Question: Hi I have a small winforms program that will soon develop into something more. The program has 2 panels 'panel1' and 'panel2' these panels are populated dynamically with some form controls. the first panel is populated with combo-boxes and the second with a grid of buttons. What I want to achieve is to be able to disable the right button depending on what the user selects from the 'combobox'. Each column of the grid represent a day of the week and the 'combobox' will be used to disable the wanted day by selecting it from the list if you like.
To do this statically is straight forward, however my program will soon expand so that it can handle a large database so that's why I am doing this dynamically. Basically this is where I'm stuck at the moment I want to simply disable the right button.
Below is the interface that i have so far:

And this is my code if any help:
'''
public Form1()
{
InitializeComponent();
}
Button[] btn = new Button[2];
ComboBox[] cmb = new ComboBox[1];
private void Form1_Load(object sender, EventArgs e)
{
placeRows();
}
public void createColumns(int s)
{
for (int i = 0; i < btn.Length; ++i)
{
btn[i] = new Button();
btn[i].SetBounds(40 * i, s, 35, 35);
btn[i].Text = Convert.ToString(i);
panel1.Controls.Add(btn[i]);
}
for (int i = 0; i < cmb.Length; ++i)
{
cmb[i] = new ComboBox();
cmb[i].SelectedIndexChanged += new EventHandler(cmb_SelectedIndexChanged);
cmb[i].Text = "Disable";
cmb[i].Items.Add("Monday");
cmb[i].Items.Add("Tuesday");
cmb[i].SetBounds(40 * i, s, 70, 70);
panel2.Controls.Add(cmb[i]);
}
}
void cmb_SelectedIndexChanged(object sender, EventArgs e)
{
ComboBox senderCmb = (ComboBox)sender;
if (senderCmb.SelectedIndex == 1)
{
//MessageBox.Show("Tuesday");
btn[1].Enabled = false;
}
}
public void placeRows()
{
for (int i = 0; i < 80; i = i + 40)
{
createColumns(i);
}
}
}
'''
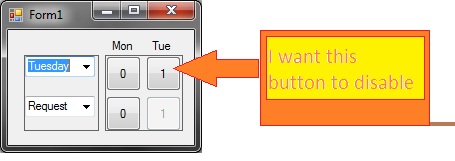
Answer: Every control has a 'Tag' property.
You can set the 'Tag' property of your buttons to represent the column they are in.
When a selection is made in the combo box, simply search through buttons, and enable or disable the button based on whether each button's 'Tag' property matches the selected text in the combo box.
Create a
'''
Dictionary<string, List<Button>> buttonMap;
'''
where the key is the value representing the column ("Tuesday") and the value is a list of buttons with that tag. When creating the buttons initially, also populate that dictionary.
If you go with Alternative 2, you'll have to remember the previously selected value of the checkbox so you can re-enable buttons that are no longer disabled.
If you have lots of buttons, you may find that Alternative 2 is noticeably faster.
Here's a complete working sample of Alternative 1.
'''
public partial class Form1 : Form
{
public Form1()
{
InitializeComponent();
}
const int ROWS = 2;
const int COLS = 2;
Button[,] btn = new Button[ROWS,COLS];
ComboBox[] cmb = new ComboBox[ROWS];
private void Form1_Load(object sender, EventArgs e)
{
placeRows();
}
private readonly string[] cbTexts = new string[] { "Monday", "Tuesday" };
public void createColumns(int rowIndex)
{
int s = rowIndex * 40;
// Your original code kept overwriting btn[i] for each column. You need a 2-D array
// indexed by the row and column
for (int colIndex = 0; colIndex < COLS; colIndex++)
{
btn[rowIndex, colIndex] = new Button();
btn[rowIndex, colIndex].SetBounds(40 * colIndex, s, 35, 35);
btn[rowIndex, colIndex].Text = Convert.ToString(colIndex);
btn[rowIndex, colIndex].Tag = cbTexts[colIndex];
panel1.Controls.Add(btn[rowIndex, colIndex]);
}
cmb[rowIndex] = new ComboBox();
cmb[rowIndex].SelectedIndexChanged += new EventHandler(cmb_SelectedIndexChanged);
cmb[rowIndex].Text = "Disable";
foreach (string cbText in cbTexts)
{
cmb[rowIndex].Items.Add(cbText);
}
cmb[rowIndex].SetBounds(40, s, 70, 70);
cmb[rowIndex].Tag = rowIndex; // Store the row index so we know which buttons to affect
panel2.Controls.Add(cmb[rowIndex]);
}
void cmb_SelectedIndexChanged(object sender, EventArgs e)
{
ComboBox senderCmb = (ComboBox)sender;
int row = (int)senderCmb.Tag;
for (int col = 0; col < COLS; col++)
{
Button b = btn[row, col];
// These three lines can be combined to one. I broke it out
// just to highlight what is happening.
string text = ((string)b.Tag);
bool match = text == senderCmb.SelectedItem.ToString();
b.Enabled = match;
}
}
public void placeRows()
{
for (int rowIndex = 0; rowIndex < 2; rowIndex++)
{
createColumns(rowIndex);
}
}
}
'''